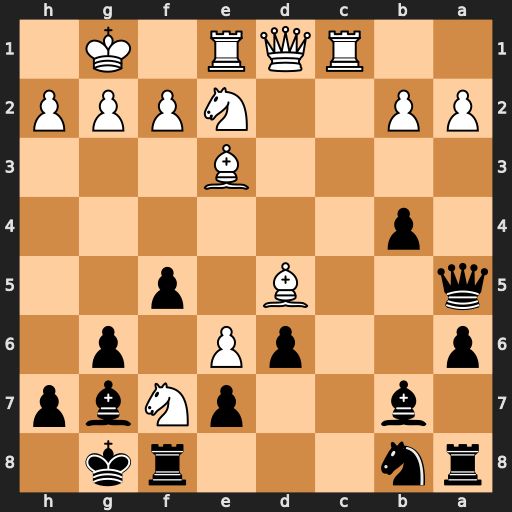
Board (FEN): rn3rk1/1b2pNbp/p2pP1p1/q2B1p2/1p6/4B3/PP2NPPP/2RQR1K1
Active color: b
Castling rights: -
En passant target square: -
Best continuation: Qxd5 Nf4 Qxd1